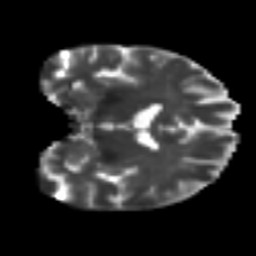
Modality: T2w
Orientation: coronal
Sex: male
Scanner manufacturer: ge
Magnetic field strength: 3 T
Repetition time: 7 s
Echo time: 0.08 s